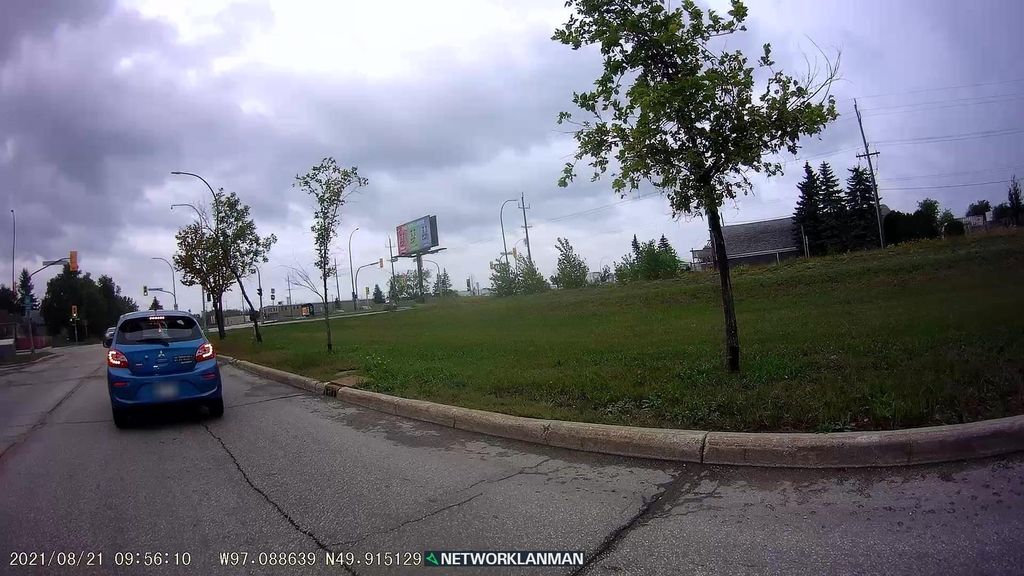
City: winnipeg